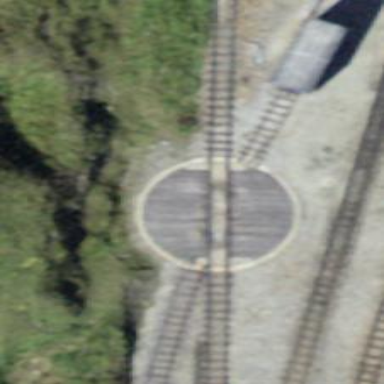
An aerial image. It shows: Railway turntable.